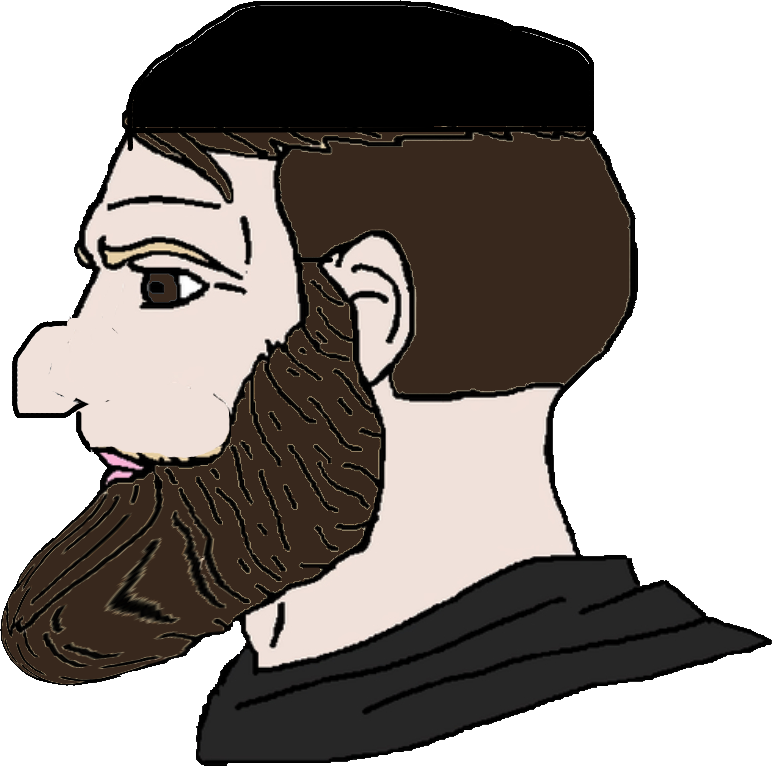
Label: 4_Yes_Chad